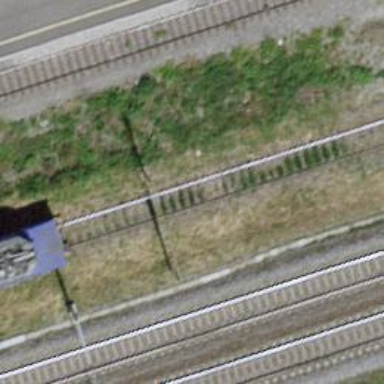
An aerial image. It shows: Abandoned spur railway.